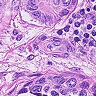
Metastatic tissue present: yes